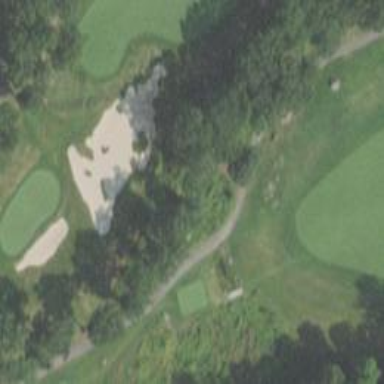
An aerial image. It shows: Path designed for golf carts.